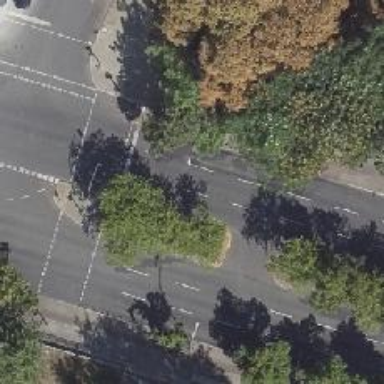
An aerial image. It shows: Secondary road with asphalt surface. It is dual carriageway with lane markings. There is cycle track on the right side and parking lane on the right side as well.